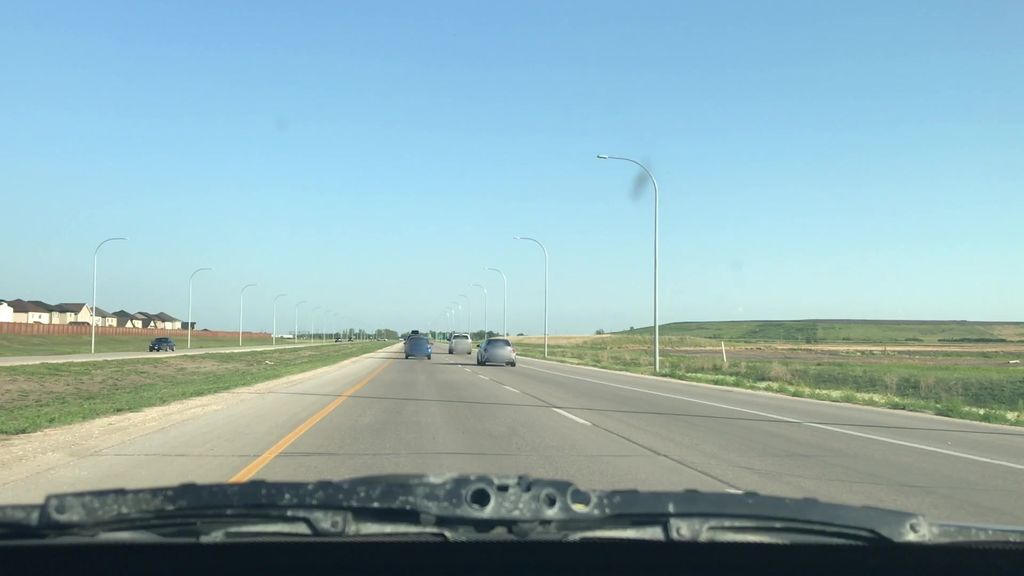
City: winnipeg